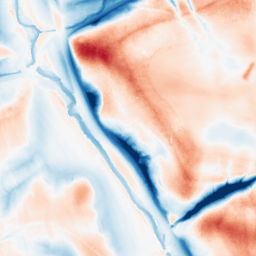
Category: classical
Decomposition family: uniform
Decomposition parameters: size: 50
Upsampling method: sinc_hamming
Upsampling parameters: scale: 4
kernel_size: 16
Upsampling scale: 4